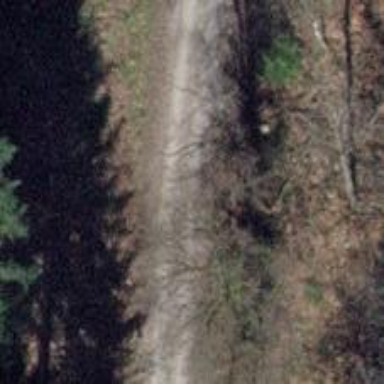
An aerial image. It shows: Track with pebblestone surface graded as grade3.